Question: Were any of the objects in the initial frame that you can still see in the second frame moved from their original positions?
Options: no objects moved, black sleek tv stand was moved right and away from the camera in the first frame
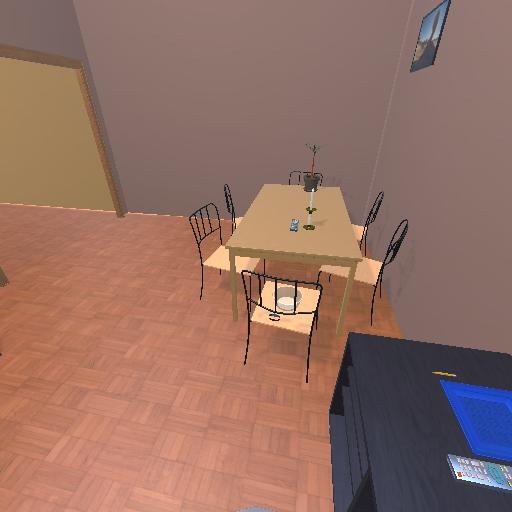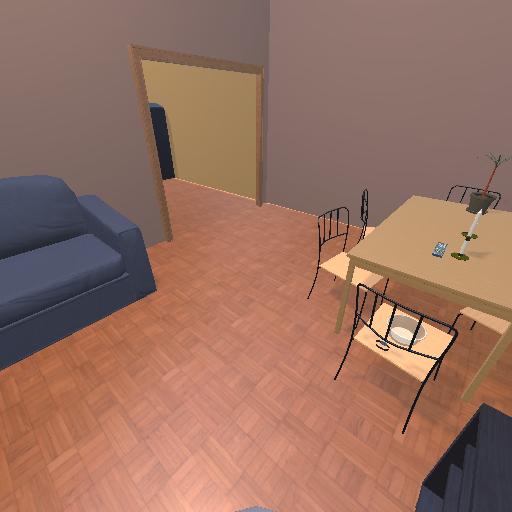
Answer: no objects moved